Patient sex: M
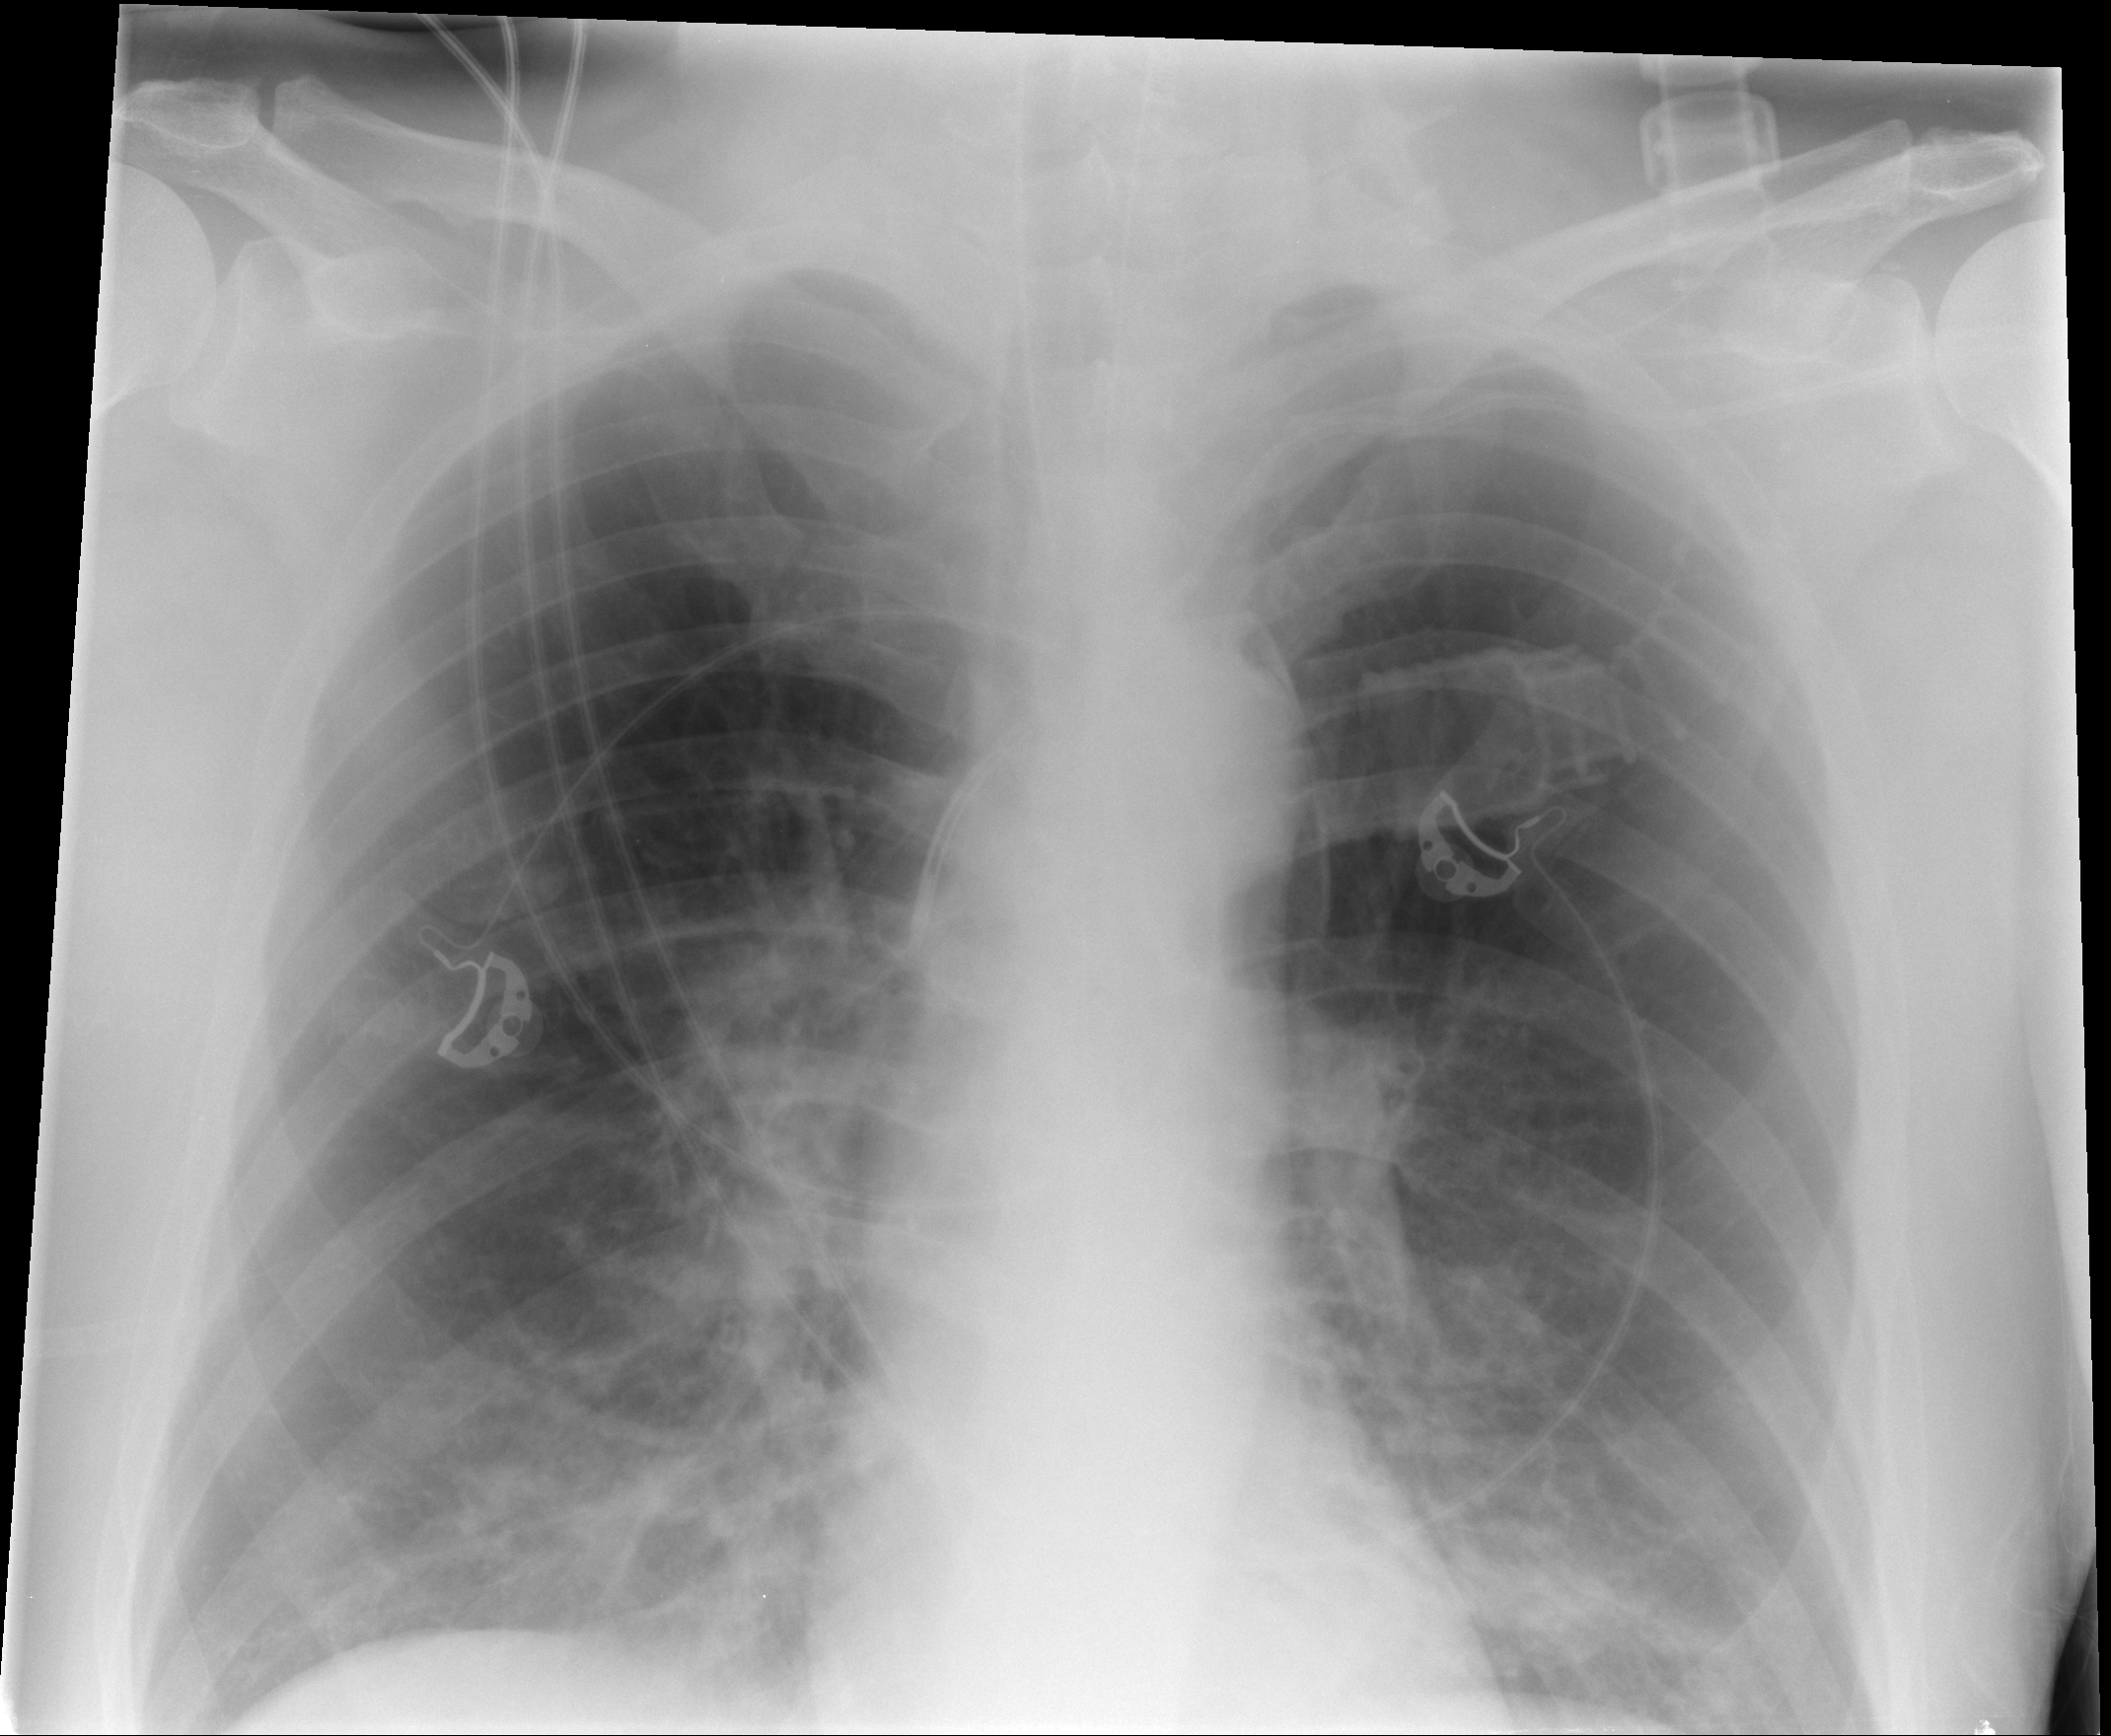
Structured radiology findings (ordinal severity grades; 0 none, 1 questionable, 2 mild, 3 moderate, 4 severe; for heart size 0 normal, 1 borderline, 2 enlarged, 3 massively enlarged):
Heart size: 0
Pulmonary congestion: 0
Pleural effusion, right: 0
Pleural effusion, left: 0
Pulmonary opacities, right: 2
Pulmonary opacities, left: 2
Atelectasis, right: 2
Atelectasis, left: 2